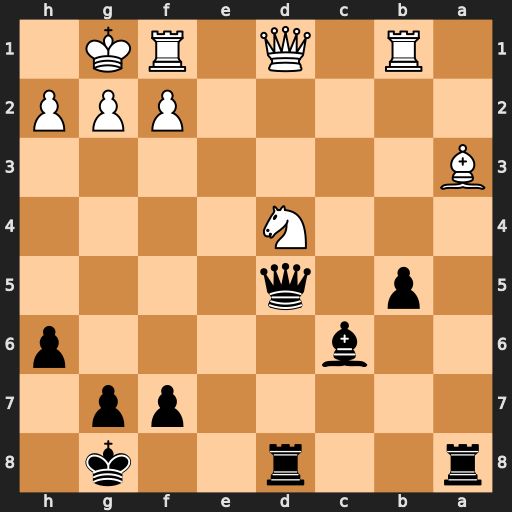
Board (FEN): r2r2k1/5pp1/2b4p/1p1q4/3N4/B7/5PPP/1R1Q1RK1
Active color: b
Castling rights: -
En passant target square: -
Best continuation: Qxg2#